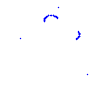
Particle: proton